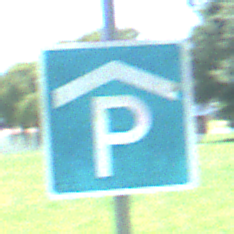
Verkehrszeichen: Parkhaus
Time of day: Midday
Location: Outdoor (Nature)
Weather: Clear
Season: Summer
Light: Natural